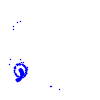
Particle: electron